Interaction volume radius: 5 \u00c5
Interaction volume height: 20 \u00c5
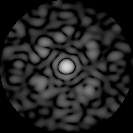
Disorder parameter: 0.7054